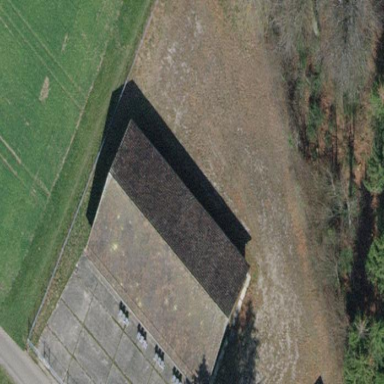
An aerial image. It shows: Warehouse building.